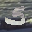
Label: 5